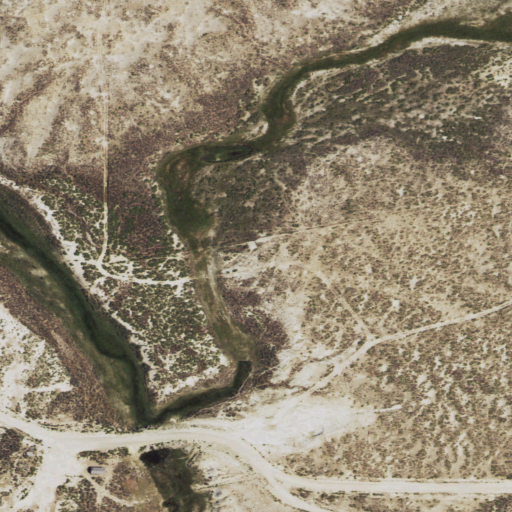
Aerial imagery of valley in Wyoming named Osborne Draw containing shrub and grassland